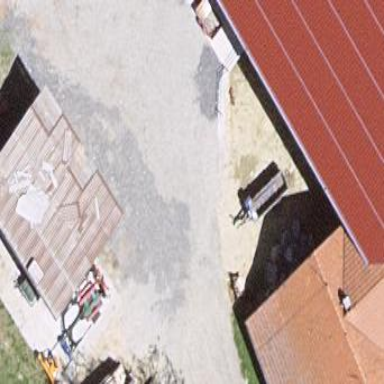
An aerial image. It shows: Farm building.